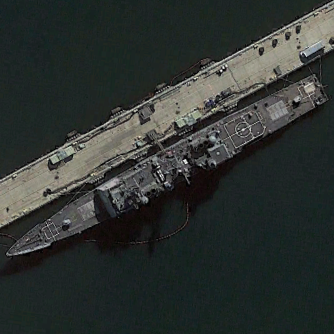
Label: cruiser